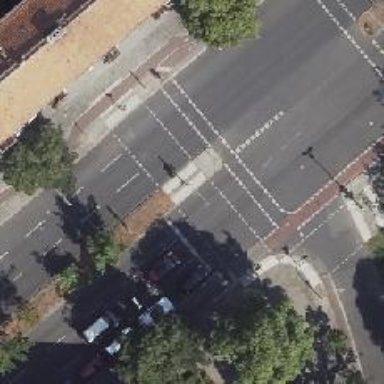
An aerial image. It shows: Footway located on traffic island.